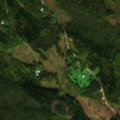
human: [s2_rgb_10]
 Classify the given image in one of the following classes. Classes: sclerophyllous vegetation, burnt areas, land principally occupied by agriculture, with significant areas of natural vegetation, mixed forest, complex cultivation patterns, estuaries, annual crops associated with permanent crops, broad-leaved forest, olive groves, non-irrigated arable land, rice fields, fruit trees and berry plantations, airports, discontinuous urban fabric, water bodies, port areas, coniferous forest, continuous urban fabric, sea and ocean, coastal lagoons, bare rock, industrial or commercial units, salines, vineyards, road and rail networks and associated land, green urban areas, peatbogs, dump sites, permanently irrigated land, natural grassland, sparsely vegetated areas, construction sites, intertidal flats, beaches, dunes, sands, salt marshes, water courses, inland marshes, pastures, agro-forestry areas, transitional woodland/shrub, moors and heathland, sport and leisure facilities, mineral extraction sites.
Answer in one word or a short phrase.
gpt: coniferous forest, mixed forest, transitional woodland/shrub